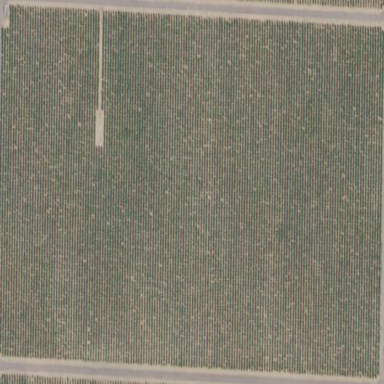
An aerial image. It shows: Vineyard where grapes are grown.